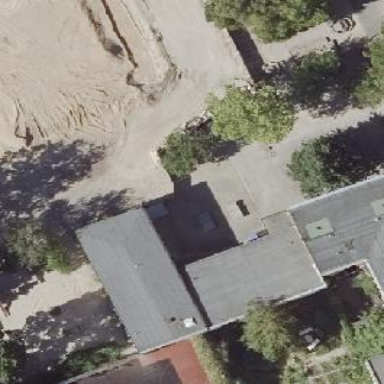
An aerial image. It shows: School building.